Interaction volume radius: 10 \u00c5
Interaction volume height: 20 \u00c5
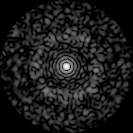
Disorder parameter: 0.8231